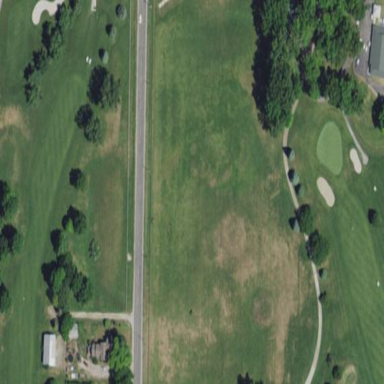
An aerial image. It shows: Grassy area used as driving range for golf.